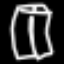
Label: pants